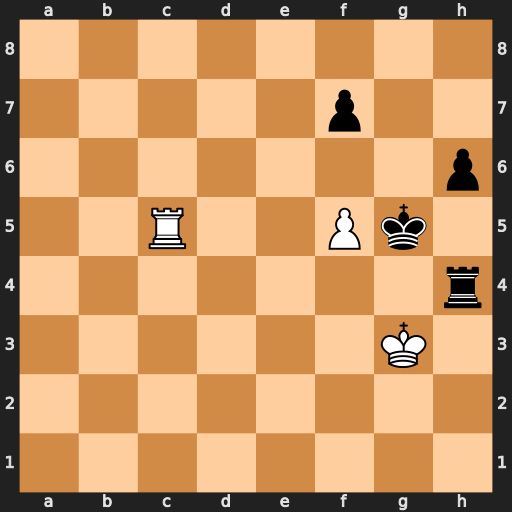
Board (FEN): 8/5p2/7p/2R2Pk1/7r/6K1/8/8
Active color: w
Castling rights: -
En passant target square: -
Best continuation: f6+ Kxf6 Kxh4